Question: Error message from console and please fix the project also

'''
014-07-03 19:09:15 - Dex Loader] Unable to execute dex: Multiple dex files define Lorg/apache/commons/lang3/builder/ToStringStyle;
[2014-07-03 19:09:15 - RSExample] Conversion to Dalvik format failed: Unable to execute dex: Multiple dex files define Lorg/apache/commons/lang3/builder/ToStringStyle;
'''
I did all circus like refresh,clean checking jar files.............but I found no result these code has been taken from the github.
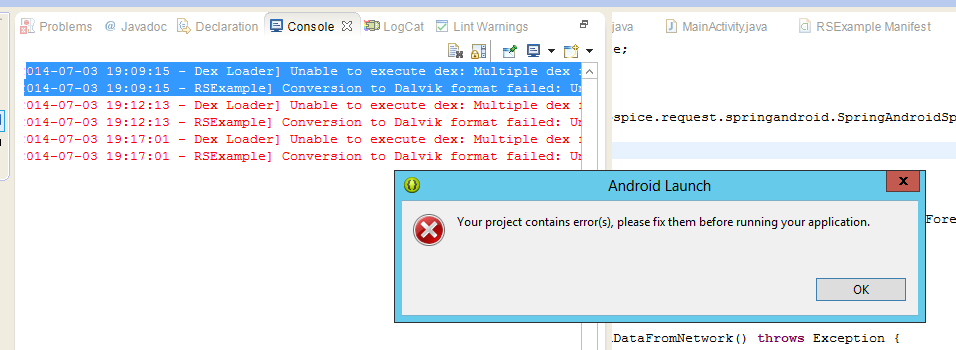
Answer: 1.find the error class
2.check out that the class is available in how many jar(definitely that )
3.if available both, remove one jar
4.run
Note : becoz of two classes are trying to execute , then the problem occur
or check the java buldpath